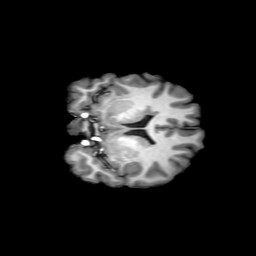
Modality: T1w
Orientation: coronal
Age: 30
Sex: female
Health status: ill